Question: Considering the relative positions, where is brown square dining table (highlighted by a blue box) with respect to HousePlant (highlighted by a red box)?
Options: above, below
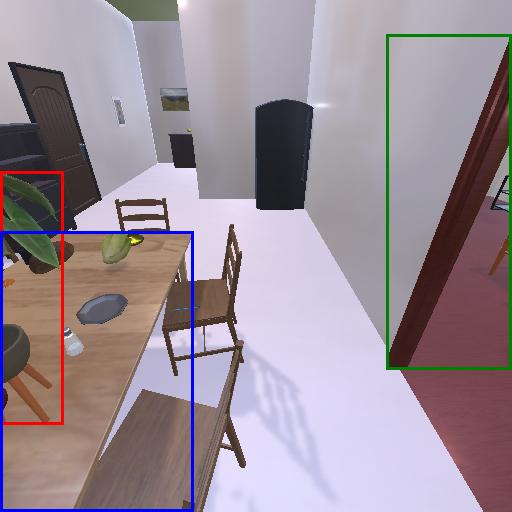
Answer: above